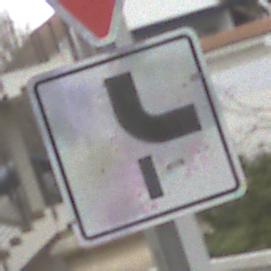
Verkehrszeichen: VerlaufVorfahrtsstrasse10
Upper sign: VorfahrtGewaehren
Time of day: Midday
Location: Outdoor (Urban)
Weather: Overcast
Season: NotSpecified
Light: Natural